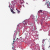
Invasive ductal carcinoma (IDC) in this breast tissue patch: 0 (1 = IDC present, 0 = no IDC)